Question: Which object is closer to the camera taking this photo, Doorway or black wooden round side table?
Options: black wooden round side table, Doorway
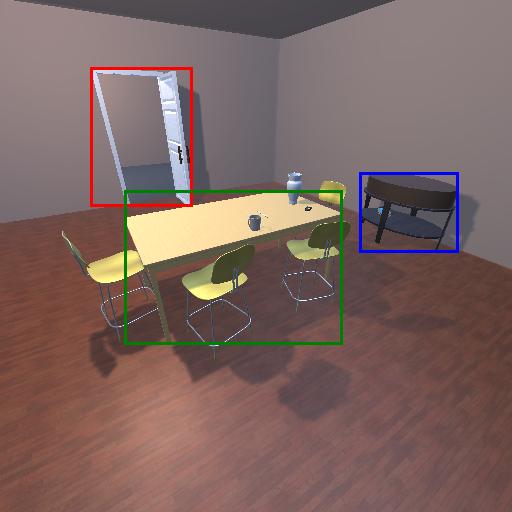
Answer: black wooden round side table